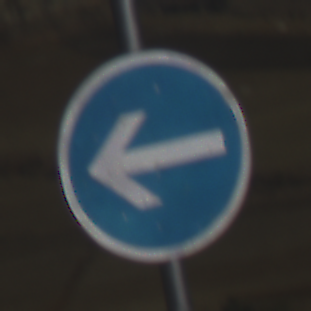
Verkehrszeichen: VorgeschriebeneFahrtrichtungHierLinks
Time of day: MorningAfternoon
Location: Outdoor (Nature)
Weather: PartlyCloudy
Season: NotSpecified
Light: Natural